Question: It's my first experience with creating Idea plugin, so I decided to read some manuals. They say it's required to create an action class. But "OK" button is disabled. What am I doing wrong? Thank you for your answers.

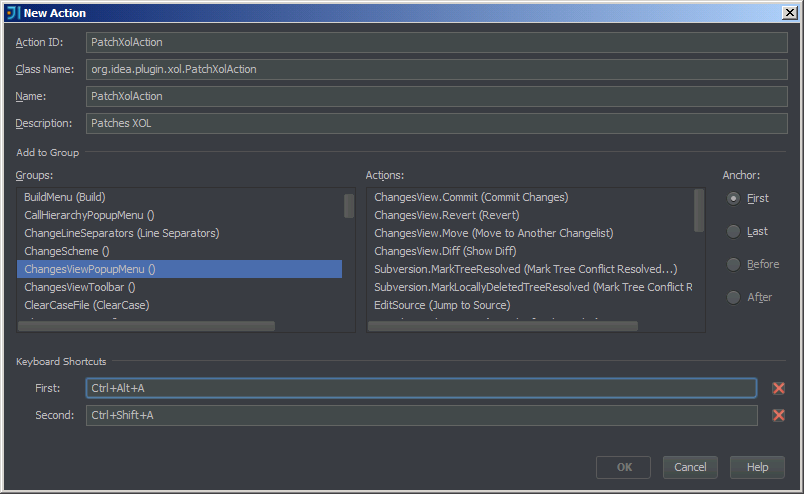
Answer: The 'Class Name' should not contain a package.